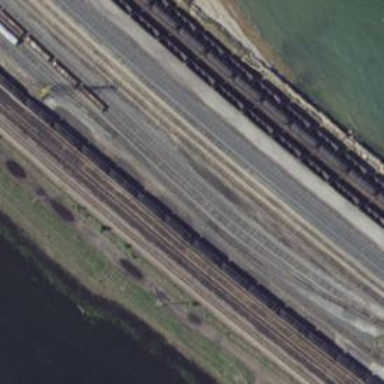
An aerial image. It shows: Railway yard.